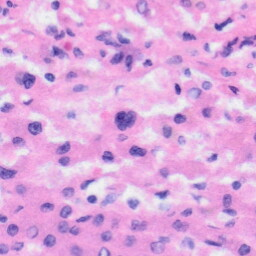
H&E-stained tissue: Liver